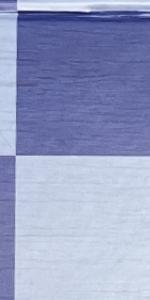
Label: Empty